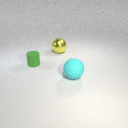
large cyan rubber sphere to the right of large yellow metal sphere